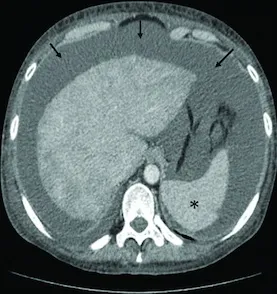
Liver dysmorphia and signs of portal hypertension (splenomegaly [asterisk] and ascites [arrow]) on abdominal CT scan.
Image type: radiology (ct)